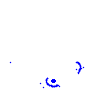
Particle: kaon